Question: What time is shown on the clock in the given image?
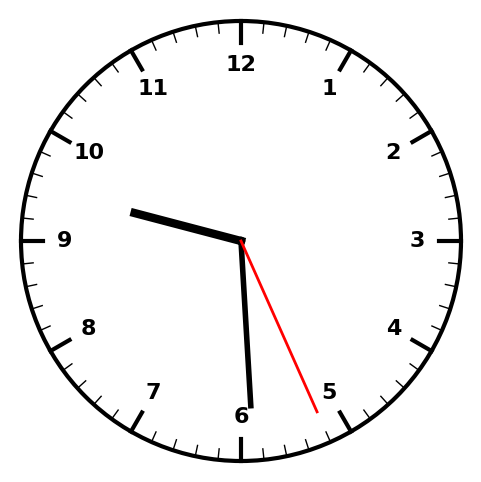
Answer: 09:29:26